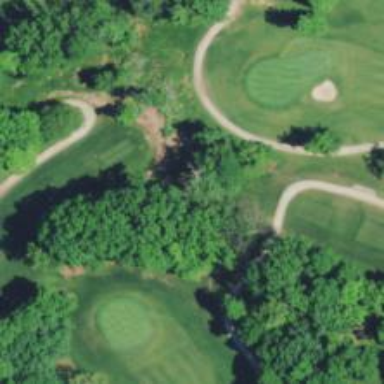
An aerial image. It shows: Grassy area designated as golf tee.